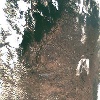
Label: land